RGB frame:
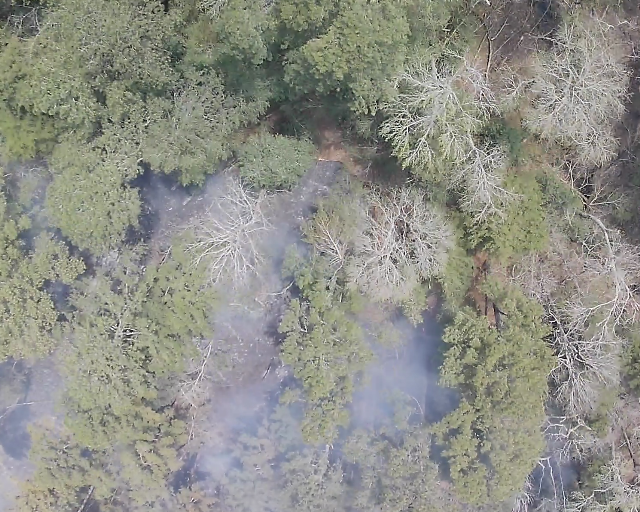
Thermal frame:
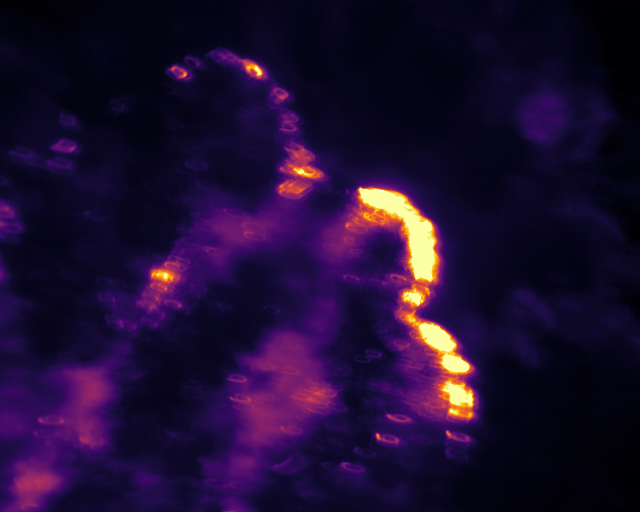
Captured: 2026-02-26 03:40:43
Pixels at or above 80 °C: 6987 (fraction of frame: 0.02132)